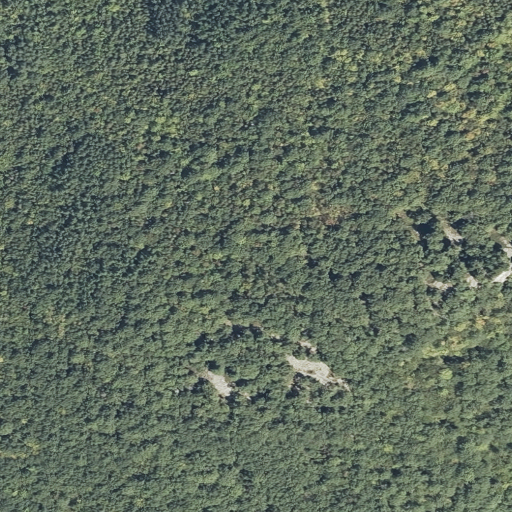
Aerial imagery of mountain in Maine named Delaware Mountain containing deciduous forest and shrub